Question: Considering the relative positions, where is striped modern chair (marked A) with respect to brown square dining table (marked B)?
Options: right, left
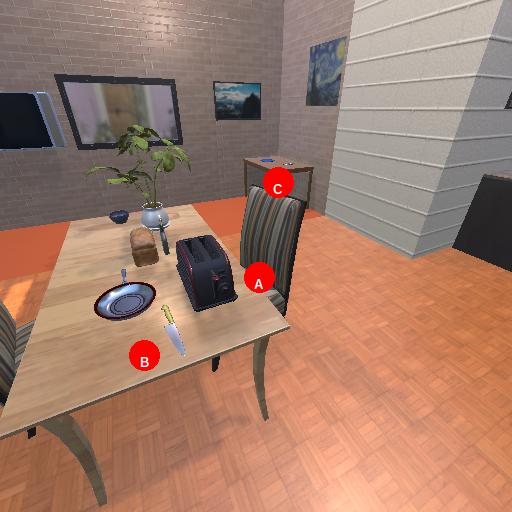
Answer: right